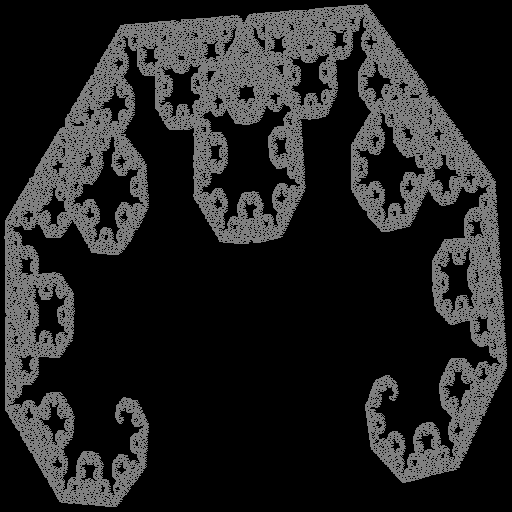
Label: c_curve